The plot is a Morlet-wavelet scalogram of a rotor-rig vibration measurement. Based on the visible evidence, which rotor condition applies: normal, misalignment, unbalance, looseness?
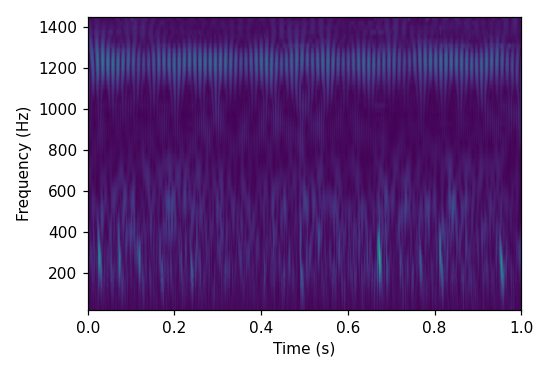
Answer: misalignment